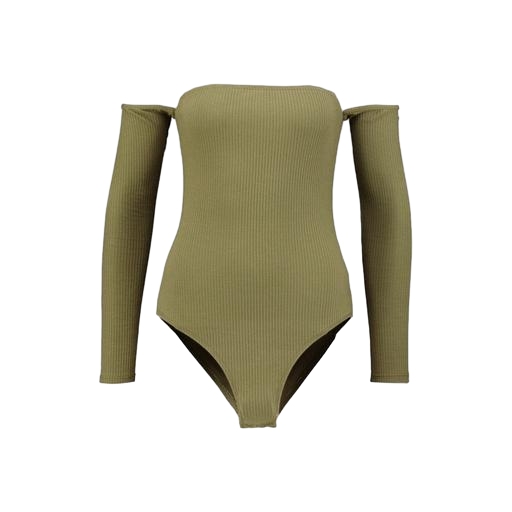
front long sleeve bardot, khaki green, one open shoulder, white background